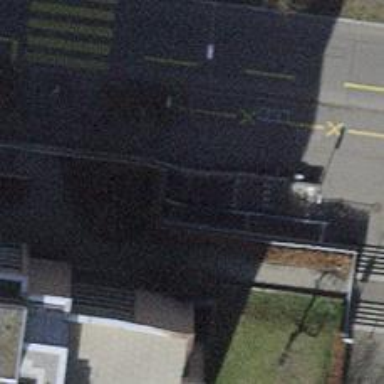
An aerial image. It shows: Concrete footway.